Aerial crown-view tile of a tropical tree (Barro Colorado Island, Panama), acquired 20240611:
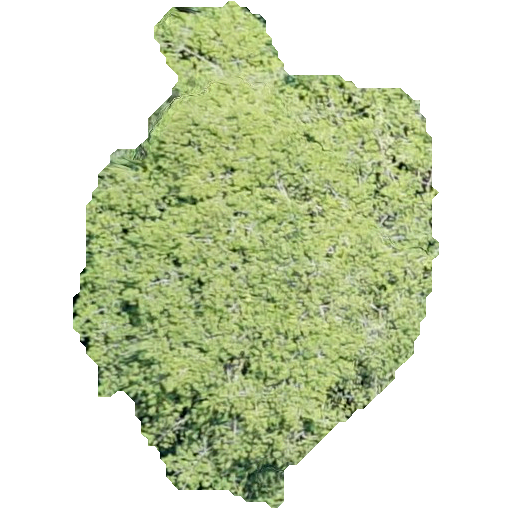
Species: Virola surinamensis
GBIF accepted scientific name: Virola surinamensis
Crown area: 193.511 m²